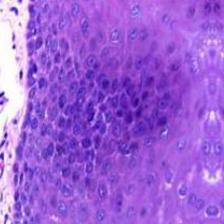
Diagnosis: Normal